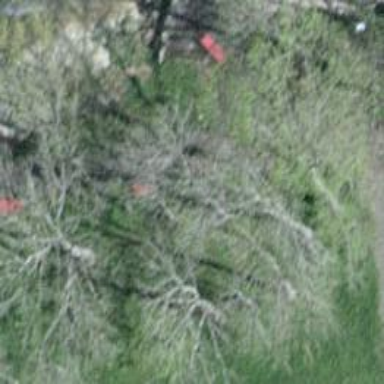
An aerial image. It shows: Red bench.